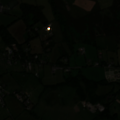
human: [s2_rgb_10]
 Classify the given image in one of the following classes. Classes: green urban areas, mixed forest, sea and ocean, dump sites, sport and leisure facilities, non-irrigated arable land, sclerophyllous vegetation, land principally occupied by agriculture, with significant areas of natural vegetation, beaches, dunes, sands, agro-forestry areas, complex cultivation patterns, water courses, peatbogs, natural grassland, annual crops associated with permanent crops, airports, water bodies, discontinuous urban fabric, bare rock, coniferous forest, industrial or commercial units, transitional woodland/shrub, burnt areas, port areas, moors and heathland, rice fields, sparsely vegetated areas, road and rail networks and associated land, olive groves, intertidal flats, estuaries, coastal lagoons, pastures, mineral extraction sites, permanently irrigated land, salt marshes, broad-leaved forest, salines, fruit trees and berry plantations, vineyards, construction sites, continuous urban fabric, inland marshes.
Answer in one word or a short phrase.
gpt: discontinuous urban fabric, pastures, transitional woodland/shrub